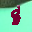
Label: 8